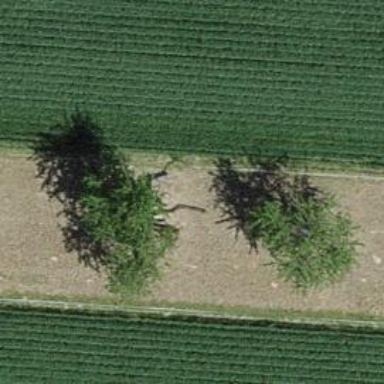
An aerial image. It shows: Agricultural area with broadleaved deciduous trees.